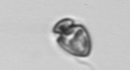
Label: Heterocapsa_rotundata